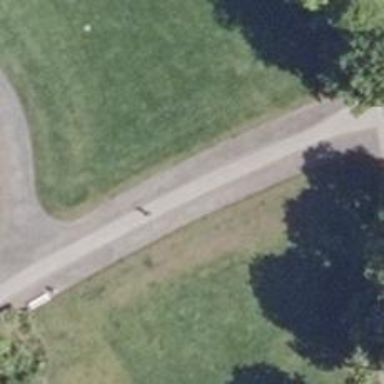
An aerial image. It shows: Flattened cobblestone footway.